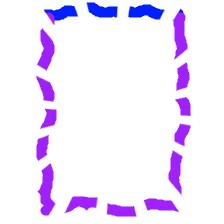
Shape: rectangle